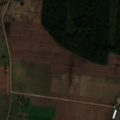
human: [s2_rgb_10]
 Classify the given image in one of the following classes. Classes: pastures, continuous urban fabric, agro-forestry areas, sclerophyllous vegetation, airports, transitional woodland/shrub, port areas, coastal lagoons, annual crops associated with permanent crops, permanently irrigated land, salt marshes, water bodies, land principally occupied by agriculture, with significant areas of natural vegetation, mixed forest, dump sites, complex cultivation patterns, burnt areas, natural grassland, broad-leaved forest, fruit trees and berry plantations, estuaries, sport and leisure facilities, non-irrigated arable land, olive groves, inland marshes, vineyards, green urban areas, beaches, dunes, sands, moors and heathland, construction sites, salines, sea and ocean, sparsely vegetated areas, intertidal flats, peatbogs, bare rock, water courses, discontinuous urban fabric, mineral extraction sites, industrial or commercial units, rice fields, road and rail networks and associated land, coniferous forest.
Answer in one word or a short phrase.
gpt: non-irrigated arable land, complex cultivation patterns, land principally occupied by agriculture, with significant areas of natural vegetation, broad-leaved forest